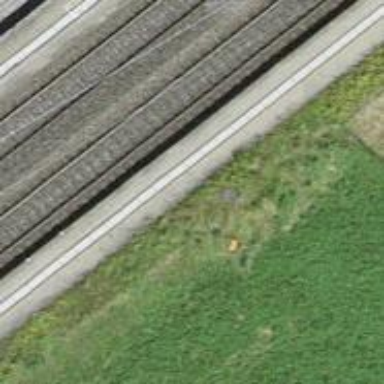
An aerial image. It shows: Aerial orange marker.